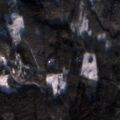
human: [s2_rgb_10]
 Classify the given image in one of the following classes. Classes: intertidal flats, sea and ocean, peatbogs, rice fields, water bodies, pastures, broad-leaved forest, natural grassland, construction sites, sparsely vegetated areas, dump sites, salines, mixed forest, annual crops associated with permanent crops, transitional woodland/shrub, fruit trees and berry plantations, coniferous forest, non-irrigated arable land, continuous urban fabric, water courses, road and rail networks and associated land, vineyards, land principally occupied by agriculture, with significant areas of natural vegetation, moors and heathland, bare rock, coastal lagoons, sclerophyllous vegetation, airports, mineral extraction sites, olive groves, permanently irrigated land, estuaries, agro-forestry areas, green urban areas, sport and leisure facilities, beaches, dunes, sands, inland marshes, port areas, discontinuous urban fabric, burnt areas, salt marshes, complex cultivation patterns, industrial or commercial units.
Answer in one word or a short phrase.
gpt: coniferous forest, mixed forest